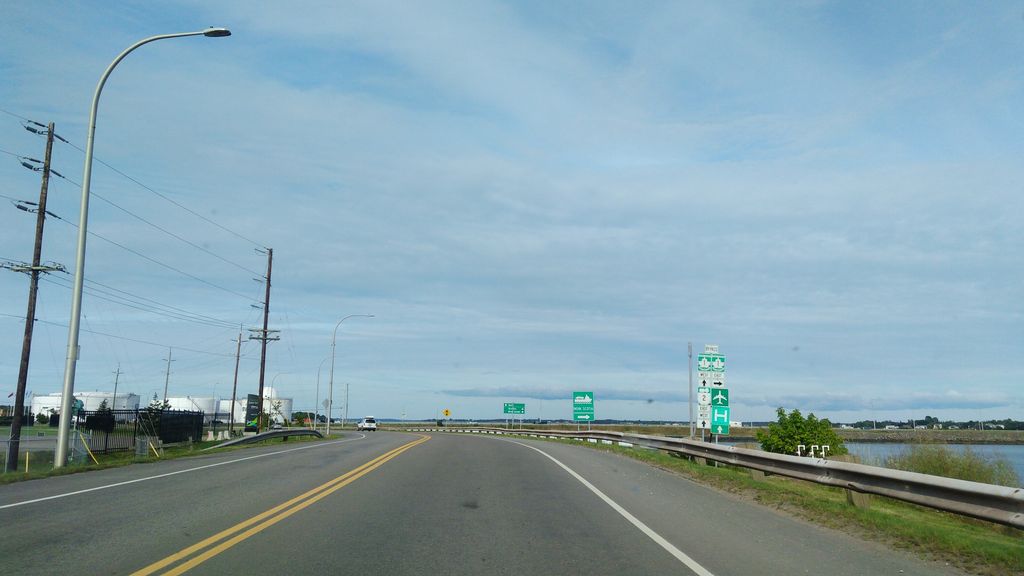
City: charlottetown